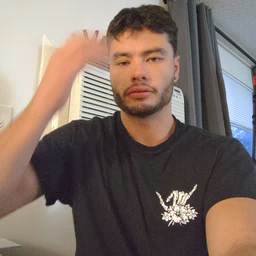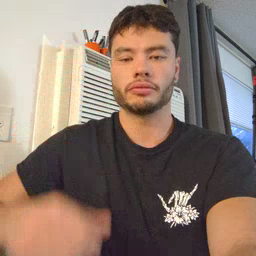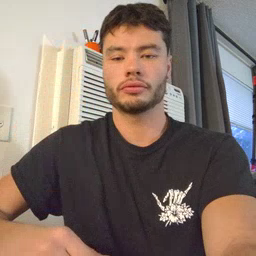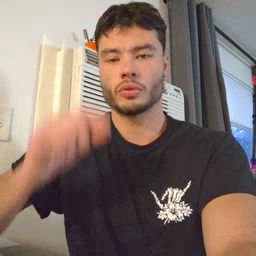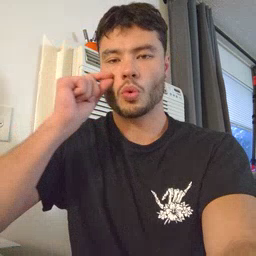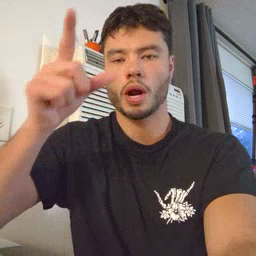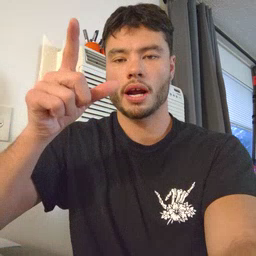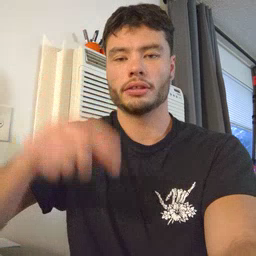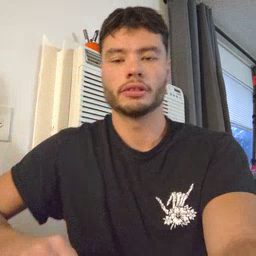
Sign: awake